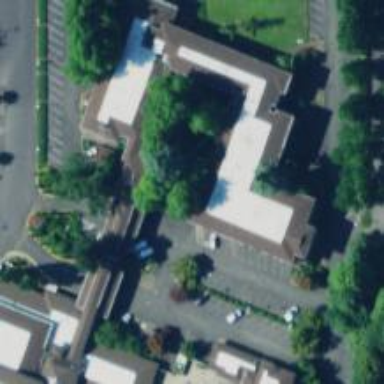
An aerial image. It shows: Part of building is shown in the image.